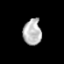
Tissue: prostate
Cell type: Fibroblasts
Senescence score: 0.7655
Nuclear area (px): 469
Mean DAPI intensity: 181.753